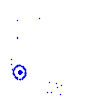
Particle: pion